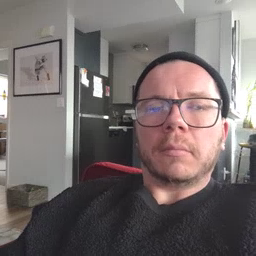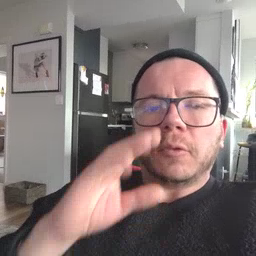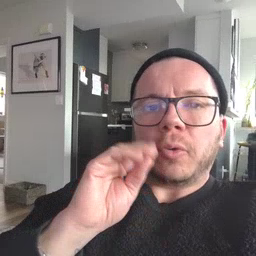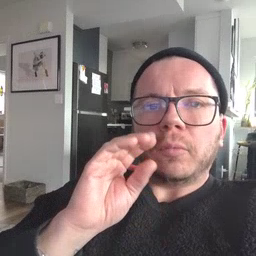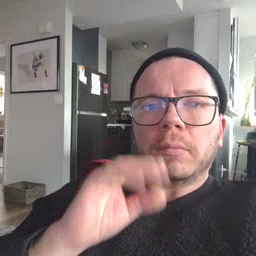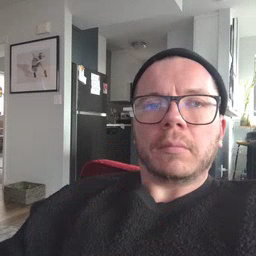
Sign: goose